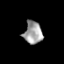
Tissue: prostate
Cell type: T cells
Senescence score: 0.3606
Nuclear area (px): 407
Mean DAPI intensity: 159.41